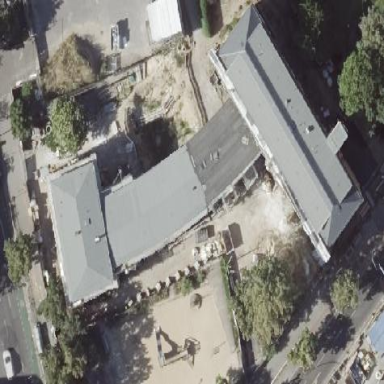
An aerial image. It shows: Community center building.